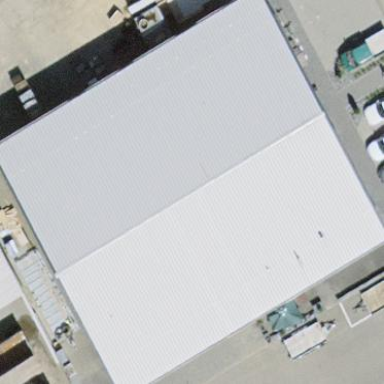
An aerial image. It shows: Industrial building.